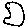
Label: hexagon